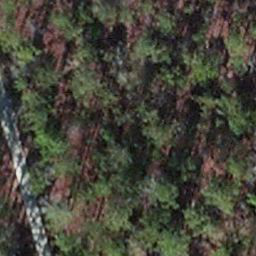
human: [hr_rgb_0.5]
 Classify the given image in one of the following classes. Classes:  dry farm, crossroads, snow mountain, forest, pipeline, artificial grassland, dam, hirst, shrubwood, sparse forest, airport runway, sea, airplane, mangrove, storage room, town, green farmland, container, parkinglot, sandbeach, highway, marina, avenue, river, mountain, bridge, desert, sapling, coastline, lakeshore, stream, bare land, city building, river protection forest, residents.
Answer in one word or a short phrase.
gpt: sapling